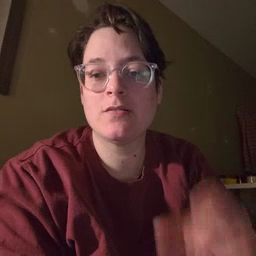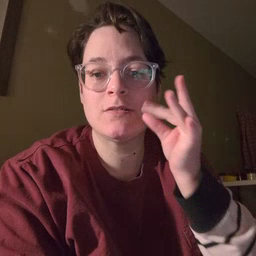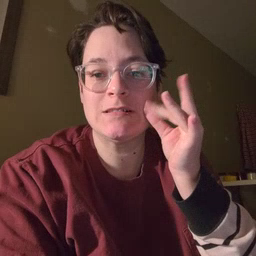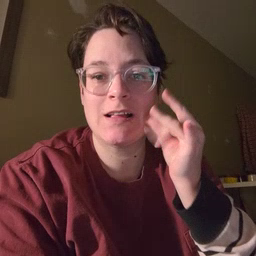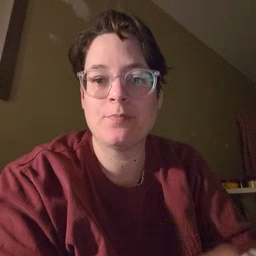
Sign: snack